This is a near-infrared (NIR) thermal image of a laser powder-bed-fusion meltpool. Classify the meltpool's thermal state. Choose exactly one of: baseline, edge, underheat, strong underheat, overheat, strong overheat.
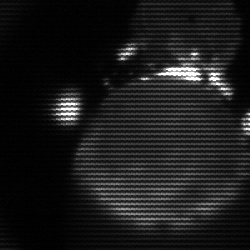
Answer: edge